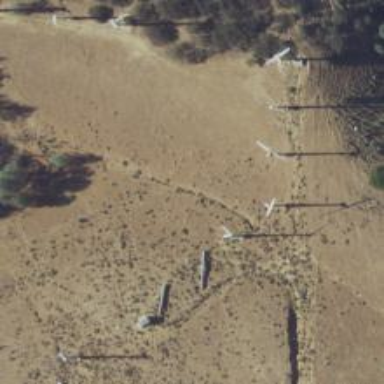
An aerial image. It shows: Wind power generator employing wind turbines.